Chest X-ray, PA view. Patient: 39 years old, sex F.
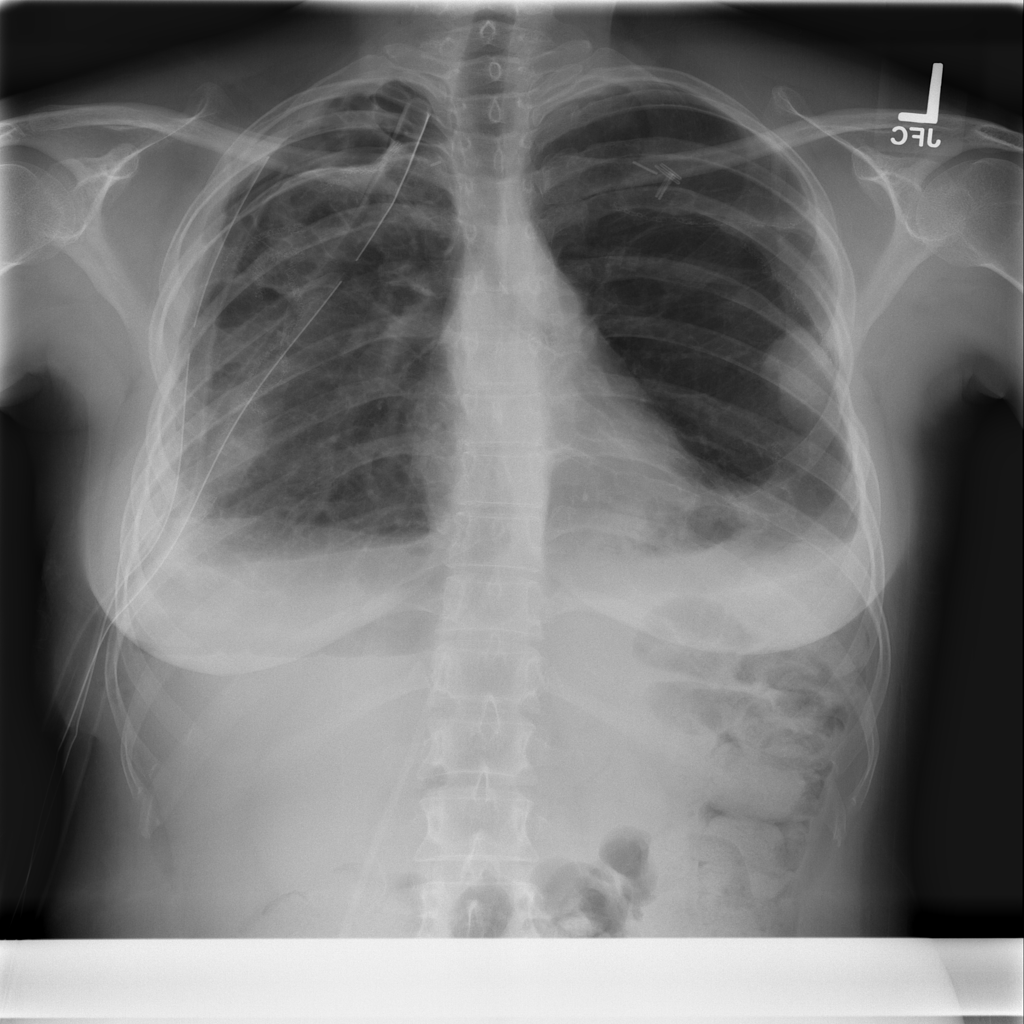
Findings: Effusion